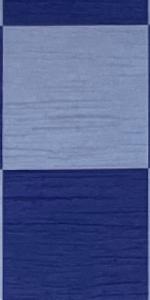
Label: Empty